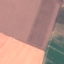
Land use / land cover: AnnualCrop